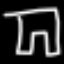
Label: pants